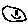
Label: smiley face